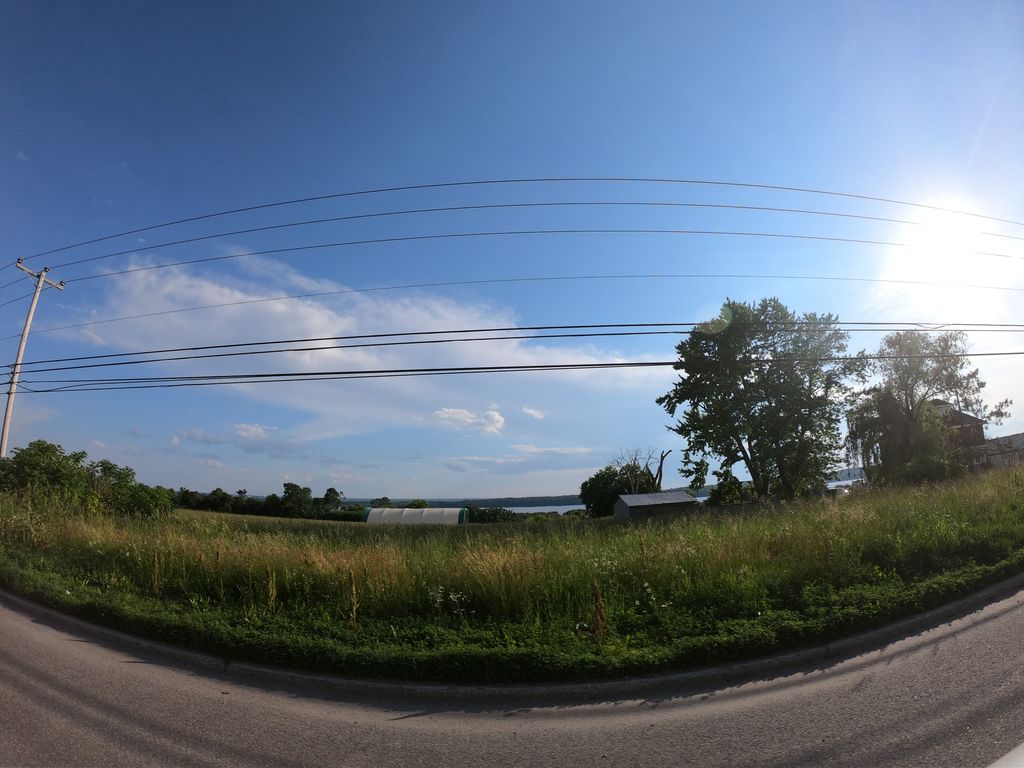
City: ottawa-gatineau